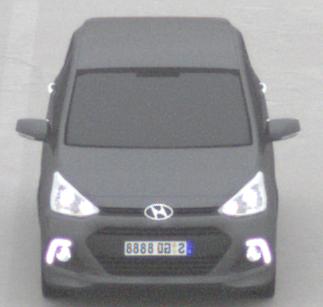
Make: Hyundai
Model: i10
Detailed model: Gen. 2
Model produced from: 2013
Model produced until: 2019
Doors: 5
Color: gray
Road condition: dry road
Daytime: midday
Contrast: low contrast